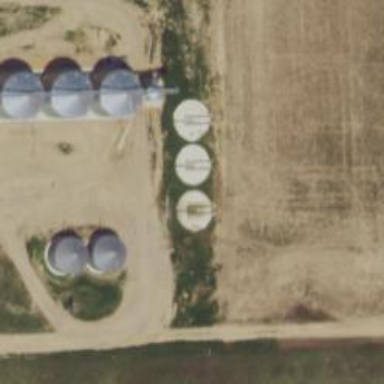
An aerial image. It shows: Silo.